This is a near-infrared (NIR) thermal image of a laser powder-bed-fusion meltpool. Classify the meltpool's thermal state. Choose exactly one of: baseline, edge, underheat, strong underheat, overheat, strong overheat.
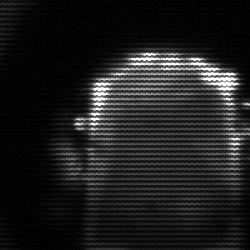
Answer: baseline